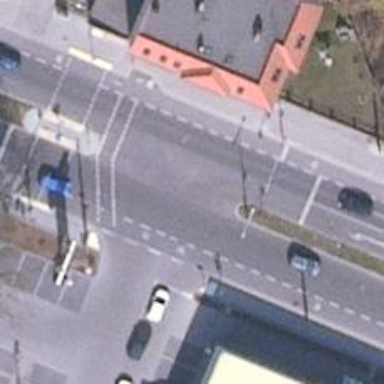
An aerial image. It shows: Road with traffic signals controlling the flow of traffic.